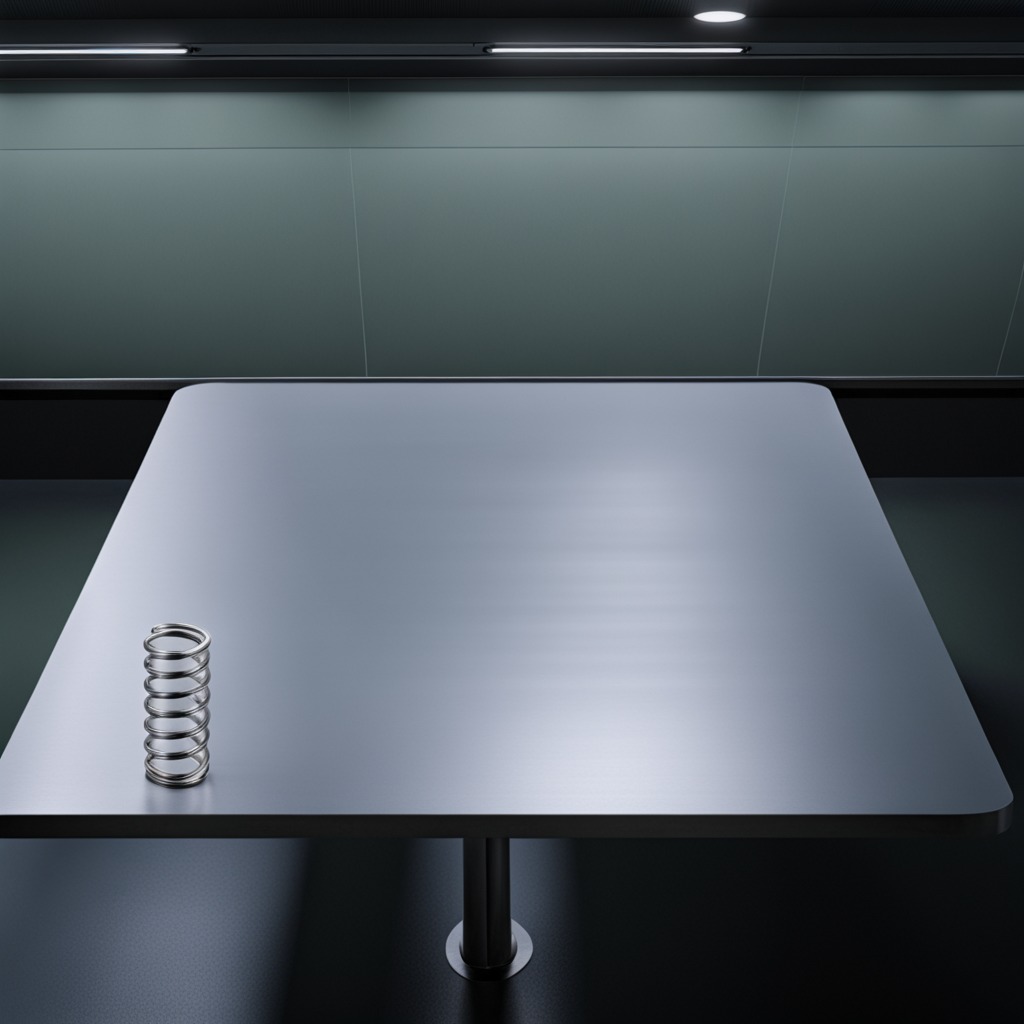
A coiled metal spring lies on a clean empty table in a railway signal maintenance room lit by harsh overhead fluorescents photorealistic surface textures crisp shadows high dynamic range